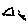
Label: triangle